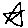
Label: star